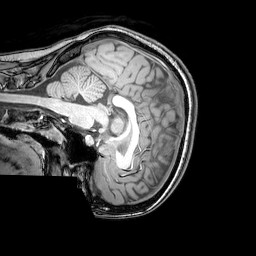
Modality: T1w
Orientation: sagittal
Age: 22
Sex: female
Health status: healthy
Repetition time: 0.081 s
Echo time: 0.037 s